Question: I am making a magic square in javascript.
Here is my code:
'''
var output = {};
let getnums = () => {
var numsarray = [];
var arrays = [1, 2, 3, 4, 5, 6, 7, 8, 9];
var len = arrays.length;
while (xy > 0) {
var rans = Math.floor(Math.random() * xy);
numsarray.push(arrays[rans]);
arrays.splice(rans, 1);
len = len - 1;
}
return numsarray;
};
let done = false;
while (!done) {
output = getnums();
if (
output[0] + output[1] + output[2] == 15
&& output[1] + output[4] + output[7] == 15
&& output[2] + output[5] + output[8] == 15
&& output[0] + output[3] + output[6] == 15
&& output[2] + output[4] + output[6] == 15
&& output[3] + output[4] + output[5] == 15
&& output[6] + output[7] + output[8] == 15
&& xyz[0] + xyz[4] + xyz[8] == 15
) {
console.log('it works!!!');
console.log(output);
done = true;
}
}
for (var i = 0; i < 3; i++) {
var row = document.createElement('div');
row.className = 'row';
for (var j = 0; j < 3; j++) {
var box = document.createElement('div');
box.className = 'box';
row.appendChild(box);
for (var x = 0; x < 9; x++) {
if (done) {
//the problem is here
var nums = document.createElement('div');
box.appendChild(nums);
nums.textContent = output[x];
}
}
}
document.getElementById('boxParent').appendChild(row);
}
'''
'''
.box {
border: black 1.5px solid;
background: white;
opacity: 0.7;
width: 175px;
height: 150px;
margin-top: 0px;
cursor: pointer;
float: left;
display: inline-block;
position: relative;
left: 450px;
top: 75px;
}
.row {
display: block;
float: left;
width: 100%;
}
'''
'''
<div id="boxParent"></div>
'''
I want the application to return the value as in the image. However, it return all the values from xyzs to each grid. I want the application to return one number for one grid.
.
Do anyone know what is wrong with my 'function' and how to solve it?
Thanks for any helps and responds.
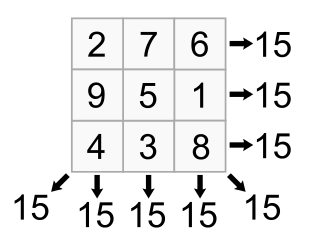
Answer: After you create your grid, then query the box elements and add your objects values using statement.
'''
var xyz = {}
let getnums = () => {
var xyzs = [];
var arrays = [1, 2, 3, 4, 5, 6, 7, 8, 9];
var xy = arrays.length;
while (xy > 0) {
var x = Math.floor(Math.random() * xy);
xyzs.push(arrays[x]);
arrays.splice(x, 1);
xy = xy - 1;
}
return xyzs;
}
let done = false;
while (!done) {
xyz = getnums();
if (xyz[0] + xyz[1] + xyz[2] == 15 && xyz[1] + xyz[4] + xyz[7] == 15 &&
xyz[2] + xyz[5] + xyz[8] == 15 && xyz[0] + xyz[3] + xyz[6] == 15 &&
xyz[2] + xyz[4] + xyz[6] == 15 && xyz[3] + xyz[4] + xyz[5] == 15 &&
xyz[6] + xyz[7] + xyz[8] ==
15 && xyz[0] + xyz[4] + xyz[8] == 15) {
done = true
}
}
for (var i = 0; i < 3; i++) {
var row = document.createElement('div');
row.className = "row";
for (var j = 0; j < 3; j++) {
var box = document.createElement('div');
box.className = "box";
row.appendChild(box);
}
document.getElementById('boxParent').appendChild(row);
}
const boxes = document.querySelectorAll('.box');
for(let i in xyz){
boxes[i].textContent = xyz[i]
}
'''
'''
.box {
border: black 1.5px solid;
background: white;
opacity: 0.7;
width: 175px;
height: 150px;
margin-top: 0px;
cursor: pointer;
float: left;
display: inline-block;
position: relative;
left: 450px;
top: 75px;
}
.row {
display: block;
float: left;
width: 100%;
}
'''
'''
<div id="boxParent"></div>
'''